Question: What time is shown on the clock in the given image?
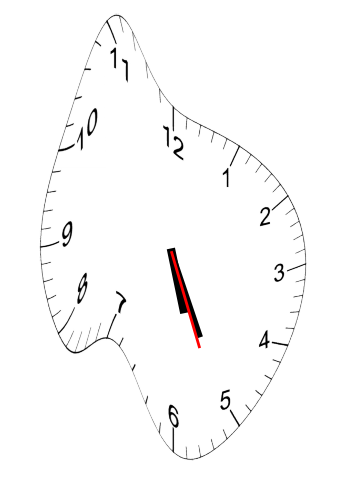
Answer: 05:25:26